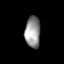
Tissue: prostate
Cell type: Myeloid cells
Senescence score: 0.7177
Nuclear area (px): 474
Mean DAPI intensity: 147.629